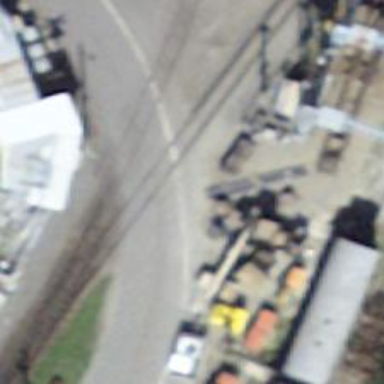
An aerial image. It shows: Railway level crossing.